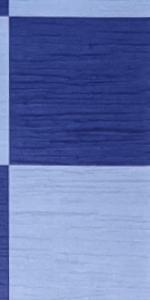
Label: Empty